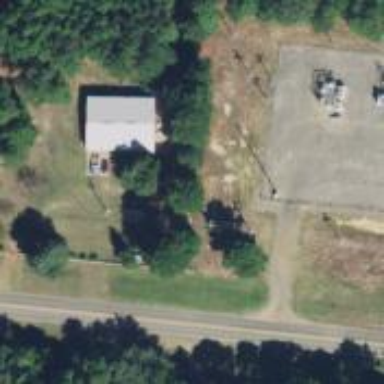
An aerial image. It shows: Power pole.